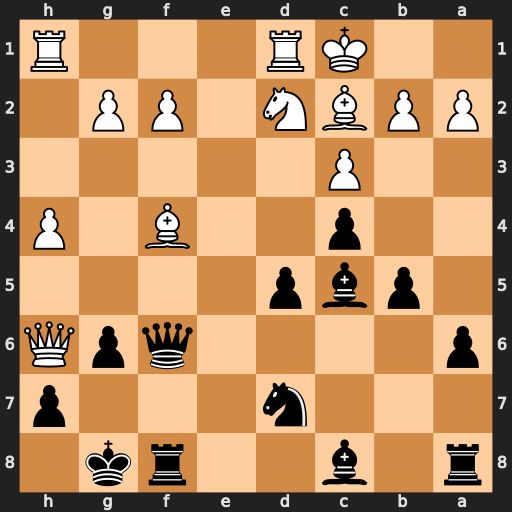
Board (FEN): r1b2rk1/3n3p/p4qpQ/1pbp4/2p2B1P/2P5/PPBN1PP1/2KR3R
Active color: b
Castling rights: -
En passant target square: -
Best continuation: Qxf4 Qxf4 Rxf4